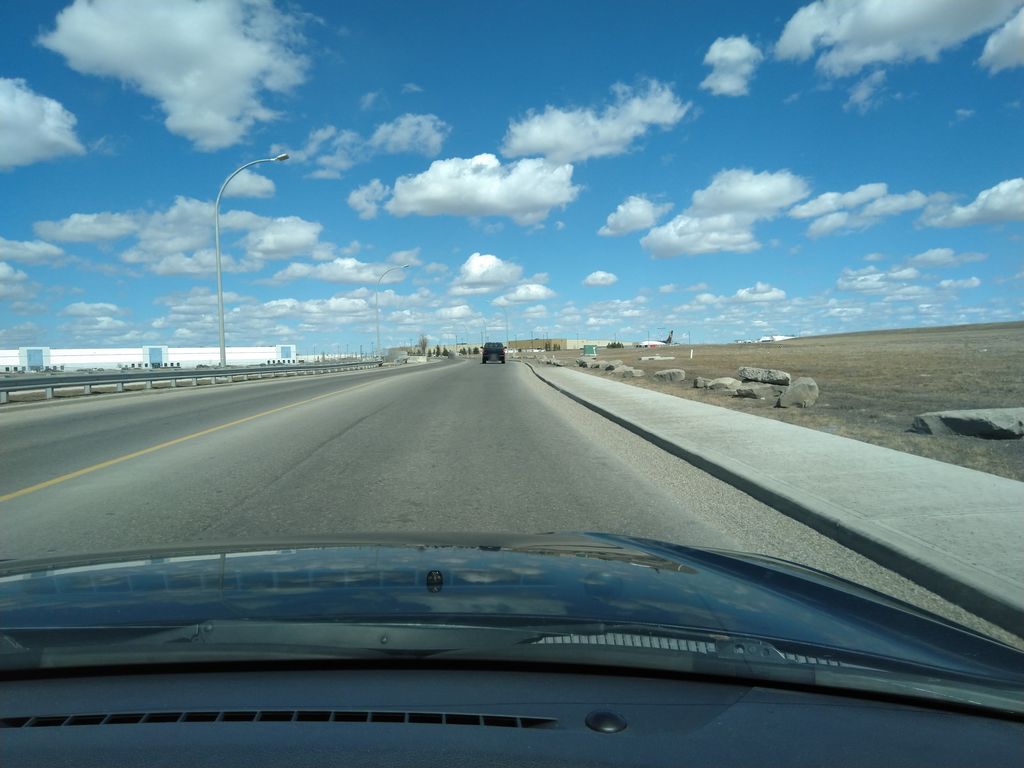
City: calgary